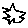
Label: star